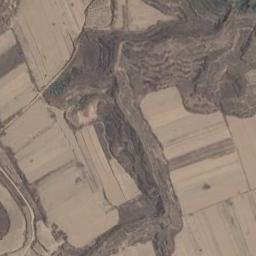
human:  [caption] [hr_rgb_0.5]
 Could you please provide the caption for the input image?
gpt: The bare terrace is next to some trees .

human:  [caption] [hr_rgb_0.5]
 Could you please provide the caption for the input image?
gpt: There are many plants on the terrace .

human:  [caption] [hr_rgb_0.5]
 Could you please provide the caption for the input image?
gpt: A large patch of brown terraces .

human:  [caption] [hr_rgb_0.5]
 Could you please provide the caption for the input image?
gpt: There is a straight path between the terraces .

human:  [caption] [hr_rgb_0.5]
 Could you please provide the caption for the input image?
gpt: There are many yellow terraces arranged neatly .